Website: walmart
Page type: payment
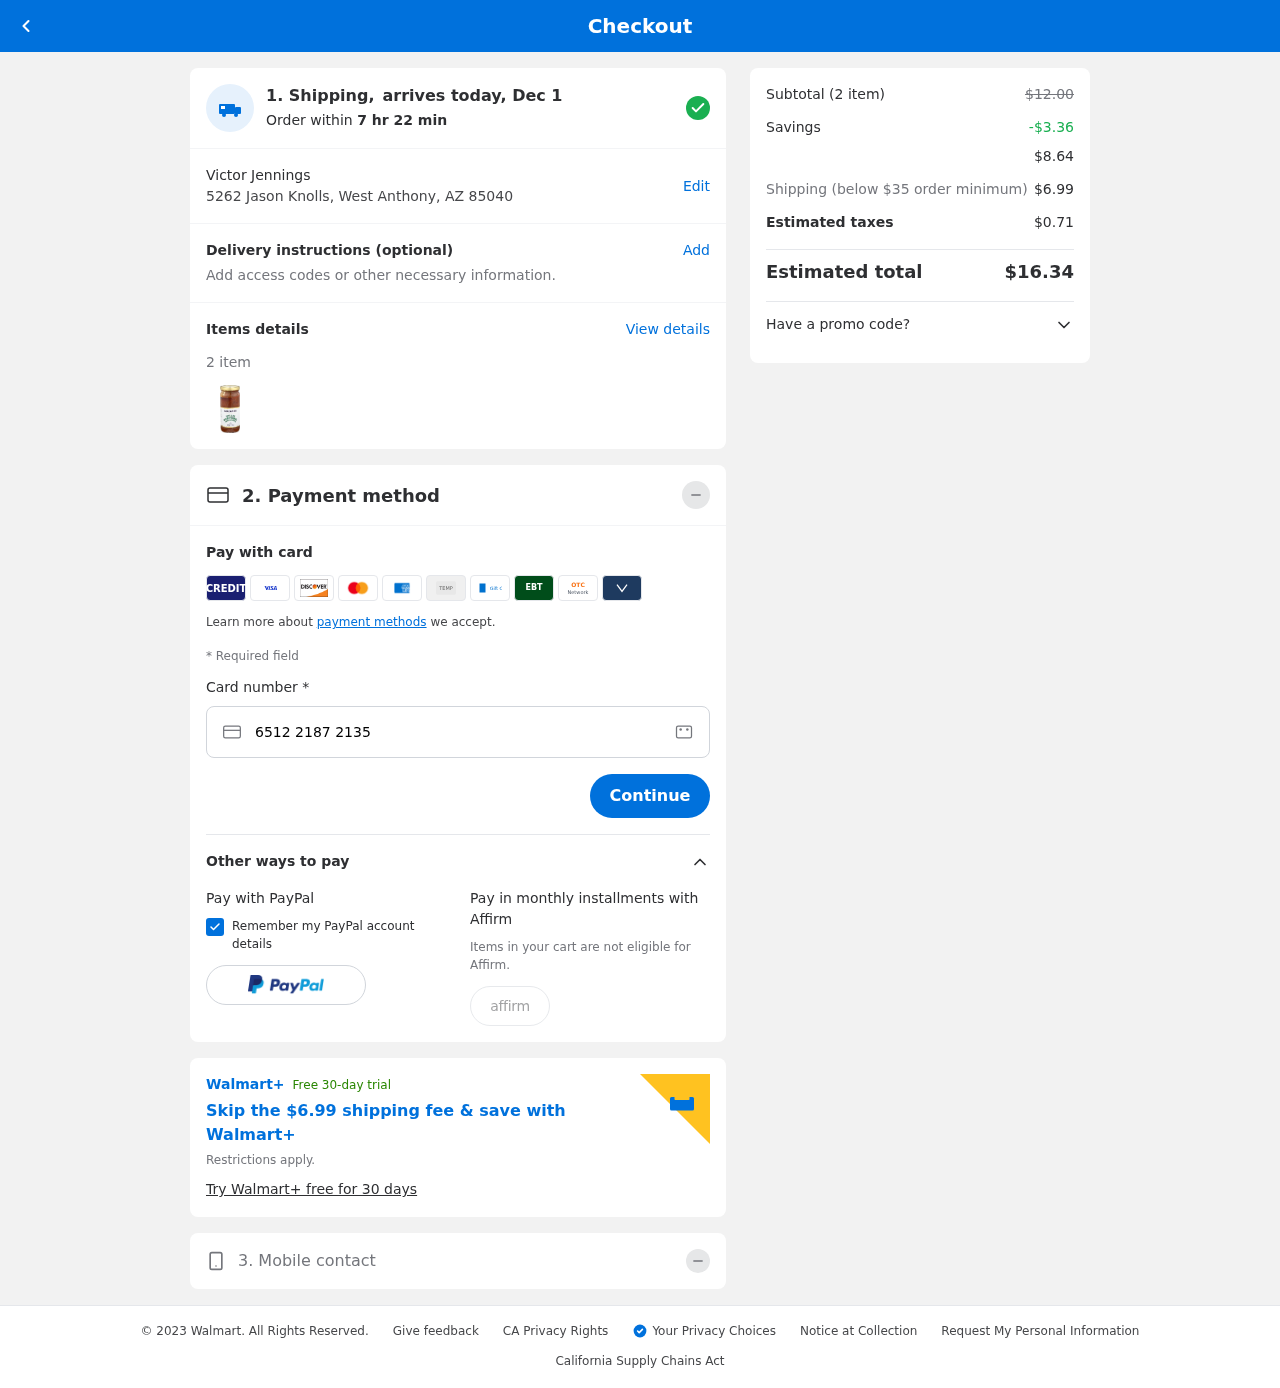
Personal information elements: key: PII_FULLNAME
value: Victor Jennings
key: PII_STREET
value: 5262 Jason Knolls
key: PII_CITY_STATE_ZIP
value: West Anthony, AZ 85040
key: PII_CARD_NUMBER
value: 6512 2187 2135 0664
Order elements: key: ORDER_DELIVERY_DATE
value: Dec 1
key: ORDER_NUM_ITEMS
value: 2
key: ORDER_SUBTOTAL_BEFORE_SAVINGS
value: $12.00
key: ORDER_SAVINGS
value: -$3.36
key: ORDER_SUBTOTAL
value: $8.64
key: ORDER_SHIPPING_COST
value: $6.99
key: ORDER_TAX
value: $0.71
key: ORDER_TOTAL
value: $16.34